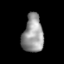
Tissue: lung
Cell type: Epithelial cells
Senescence score: 0.14
Nuclear area (px): 763
Mean DAPI intensity: 150.881